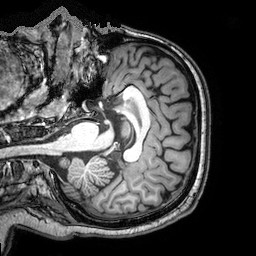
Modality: T1w
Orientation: coronal
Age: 23
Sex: male
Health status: ill
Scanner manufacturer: philips
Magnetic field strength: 3 T
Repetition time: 8.285 s
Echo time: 3.837 s